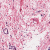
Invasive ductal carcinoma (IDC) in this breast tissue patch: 0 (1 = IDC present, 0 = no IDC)